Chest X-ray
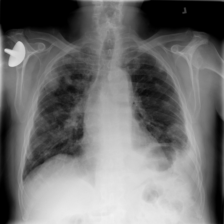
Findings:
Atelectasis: negative
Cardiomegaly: negative
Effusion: positive
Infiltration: negative
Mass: negative
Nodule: positive
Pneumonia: negative
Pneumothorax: negative
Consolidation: negative
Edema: negative
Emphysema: negative
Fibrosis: negative
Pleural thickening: negative
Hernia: negative